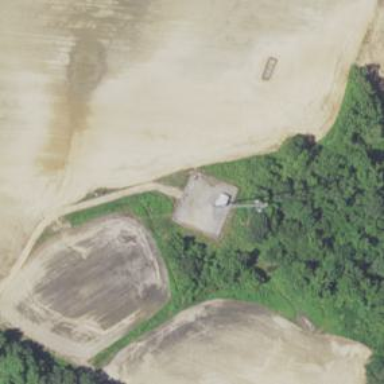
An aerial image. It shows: Communication mast tower.